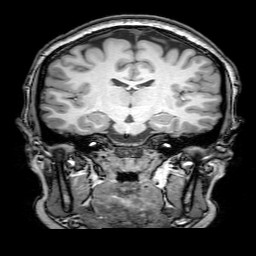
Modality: T1w
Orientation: sagittal
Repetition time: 0.00828 s
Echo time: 0.00388 s